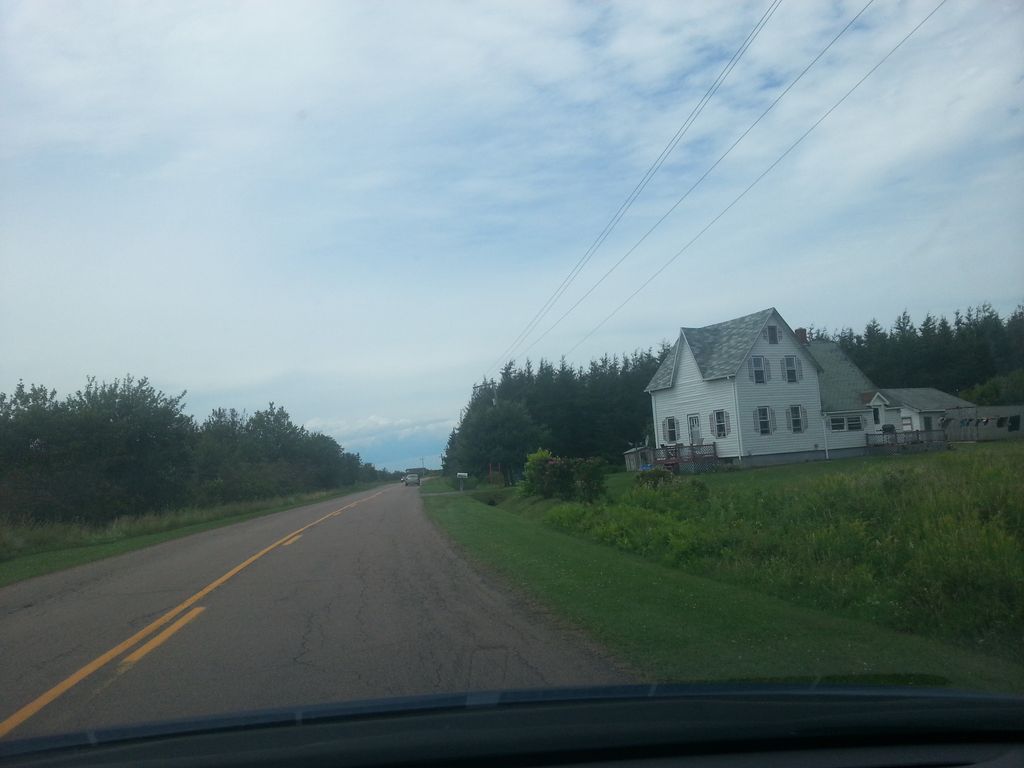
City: charlottetown